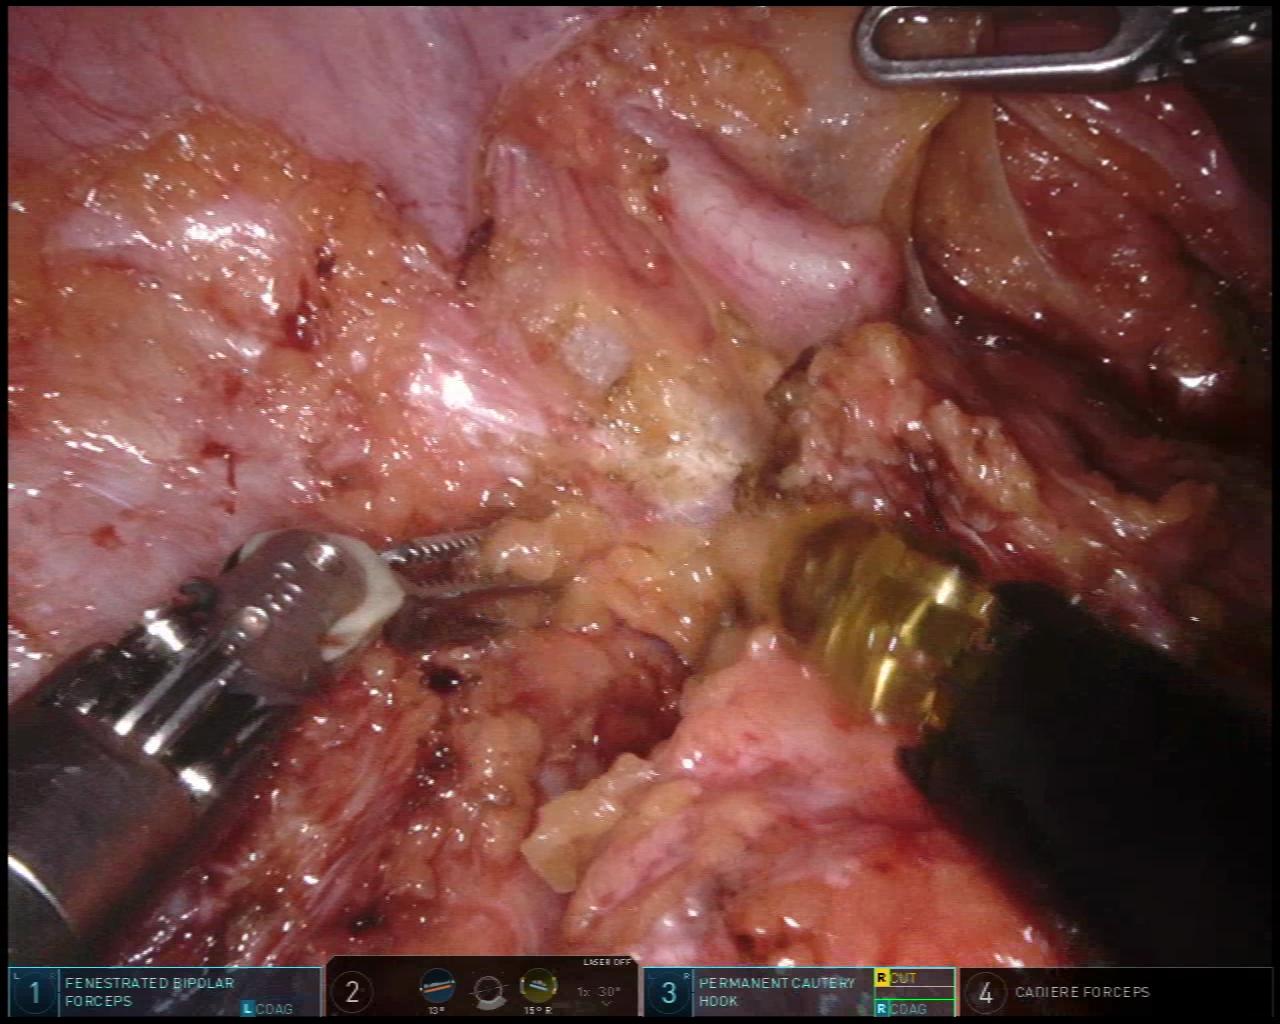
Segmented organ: ureter
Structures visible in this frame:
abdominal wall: yes
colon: no
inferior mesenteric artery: no
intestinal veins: no
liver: no
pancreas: no
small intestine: no
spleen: no
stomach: no
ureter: yes
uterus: no
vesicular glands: no